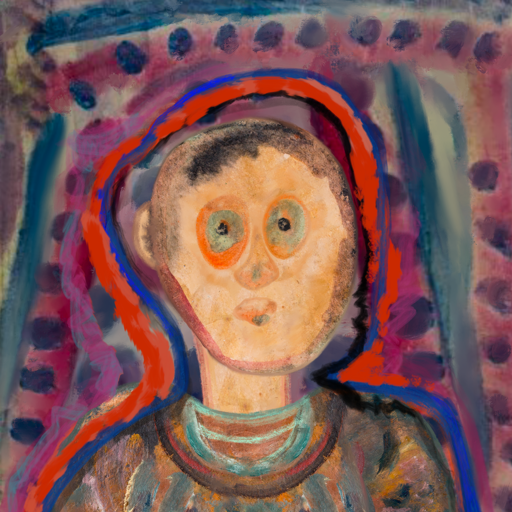
Background: HillGirl, Head And Neck Front: Childish, Face Front: Childish, Bust: Boggyland, Hair Front: Experience, Head Accessory: Blank, Second Necklace: Blank, Necklace: Blank, Baby: Blank